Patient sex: M
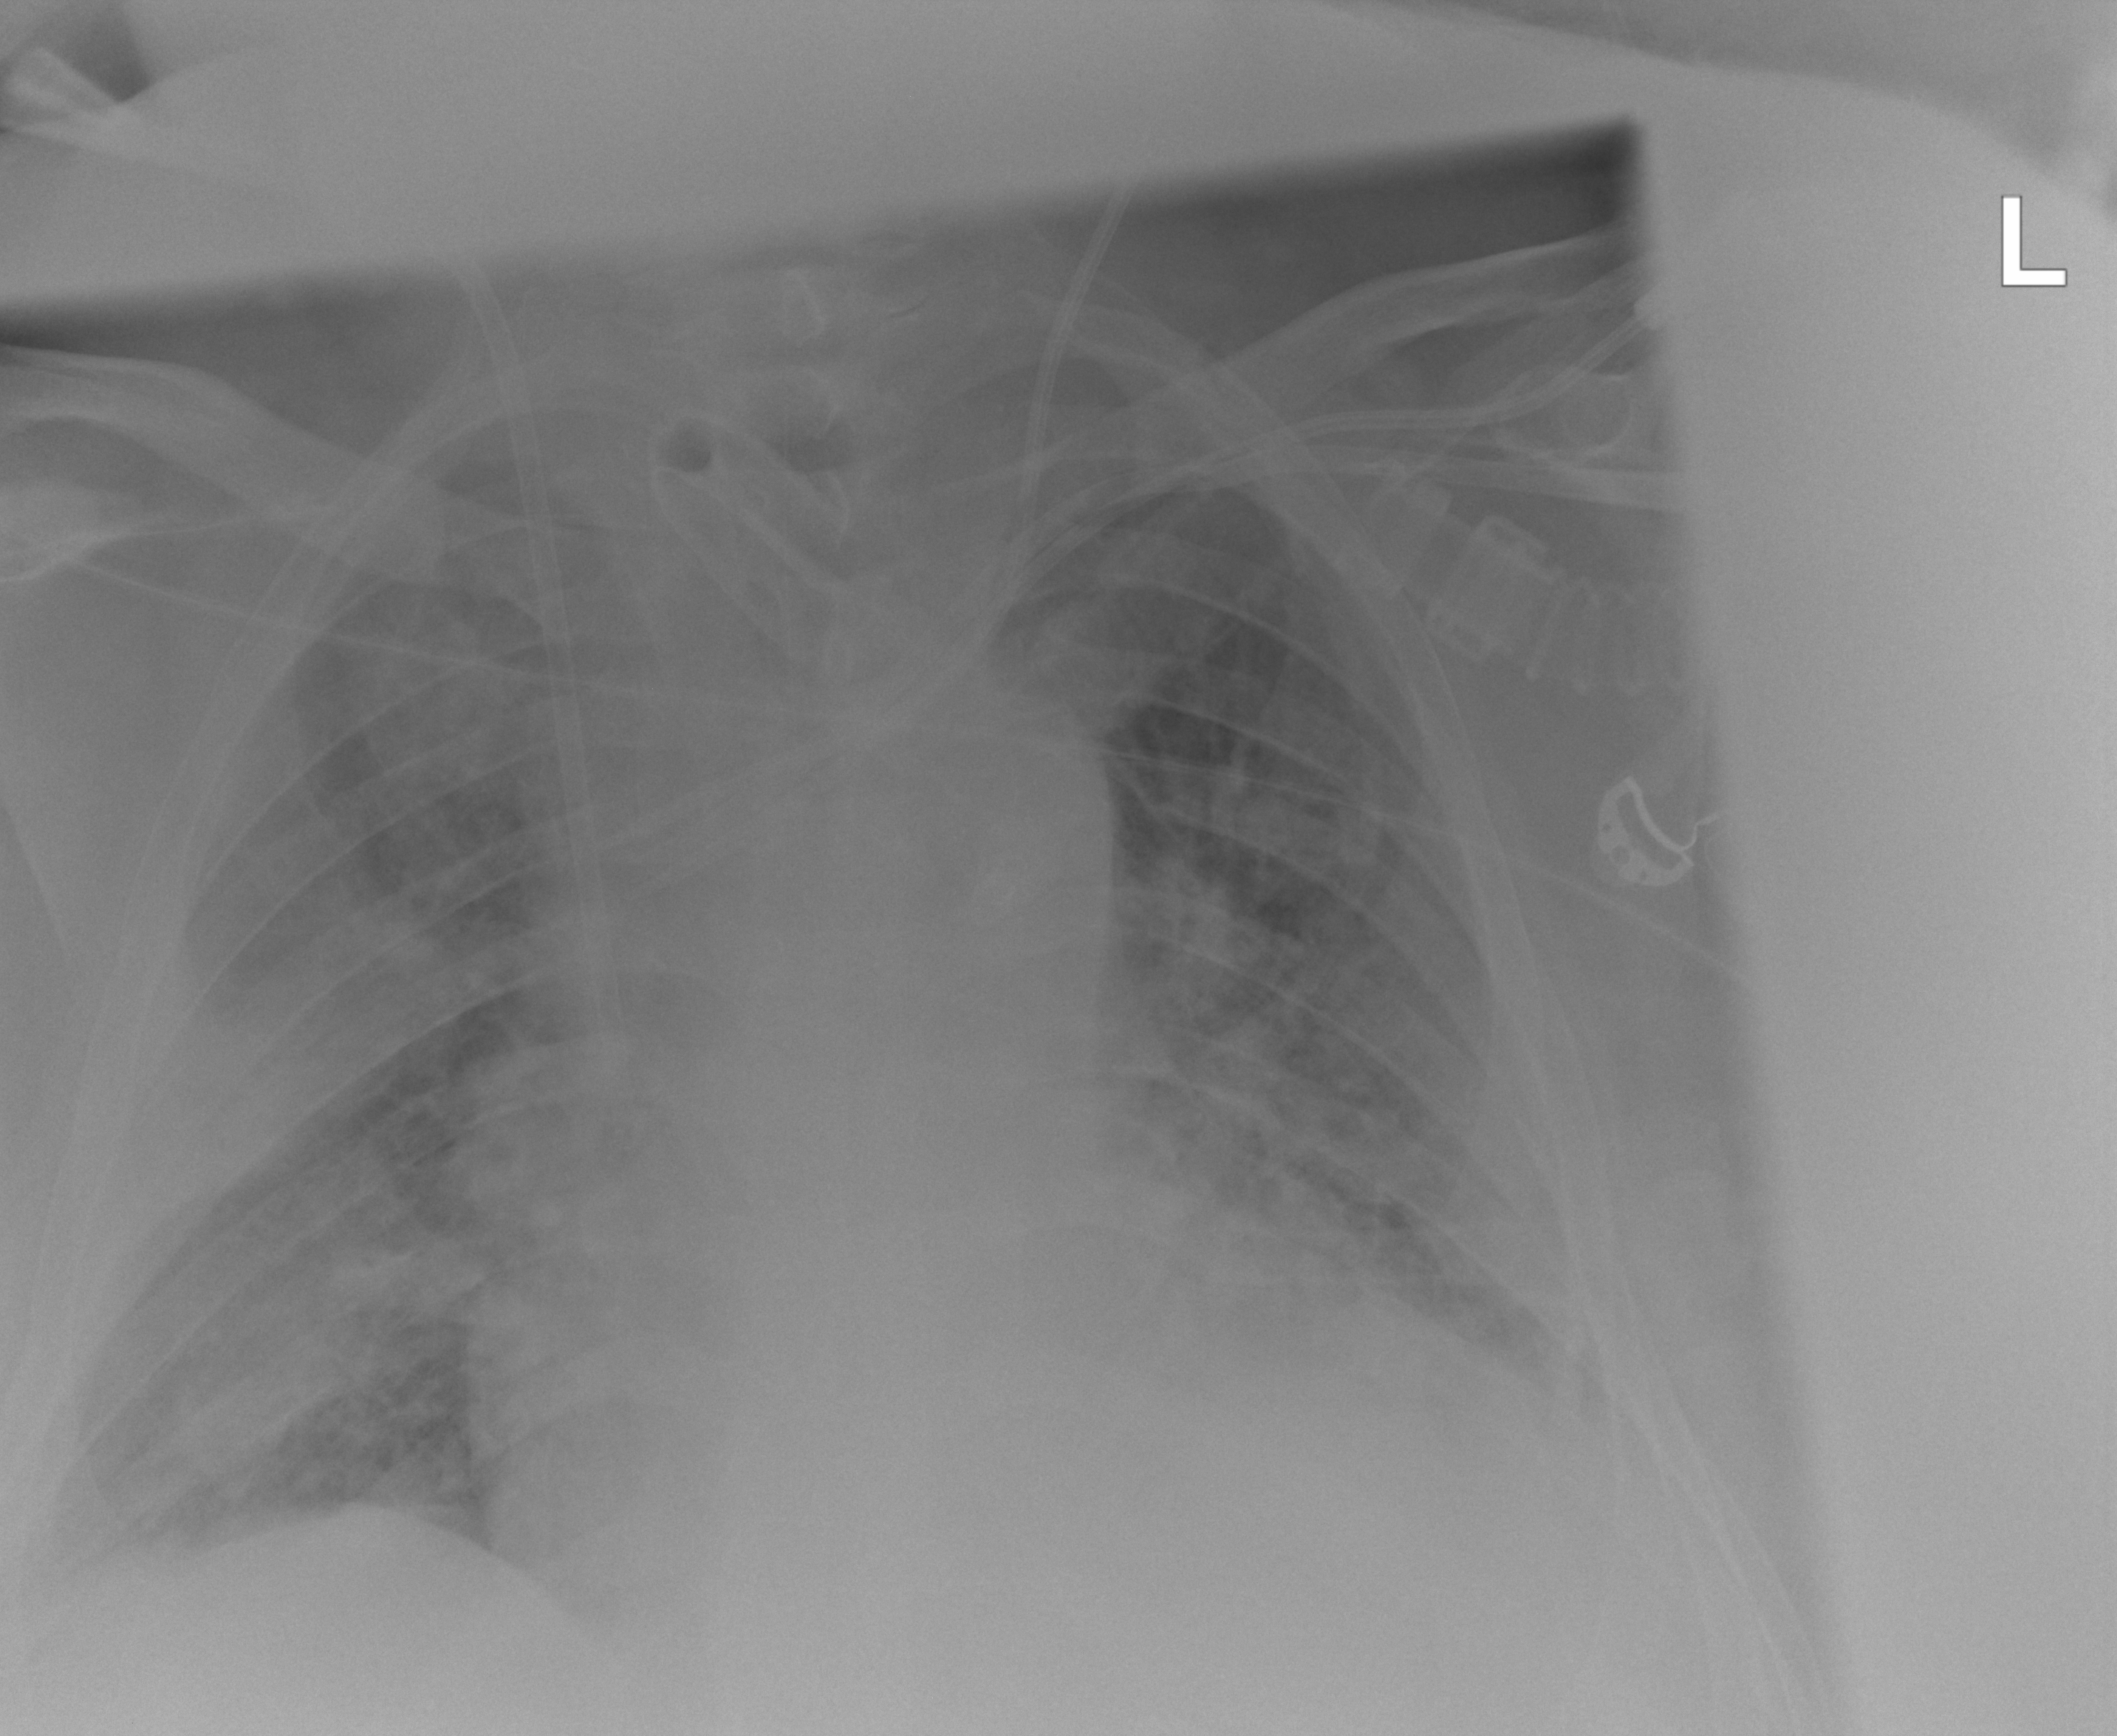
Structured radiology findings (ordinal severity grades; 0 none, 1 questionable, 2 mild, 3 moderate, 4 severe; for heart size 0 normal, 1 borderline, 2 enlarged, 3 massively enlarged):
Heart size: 2
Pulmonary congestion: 3
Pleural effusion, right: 2
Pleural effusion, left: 3
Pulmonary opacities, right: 3
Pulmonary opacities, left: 3
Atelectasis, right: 1
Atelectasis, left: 3